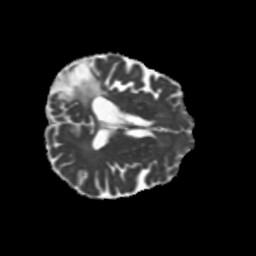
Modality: MD
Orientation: axial
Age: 68
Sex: female
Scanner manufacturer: siemens
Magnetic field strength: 3 T
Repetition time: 5.25 s
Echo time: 0.08 s